Aerial crown-view tile of a tropical tree (Barro Colorado Island, Panama), acquired 20241112:
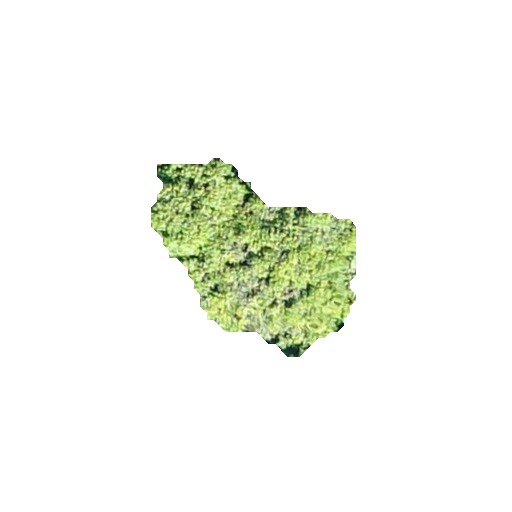
Species: Protium stevensonii
GBIF accepted scientific name: Tetragastris panamensis
Crown area: 39.428 m²